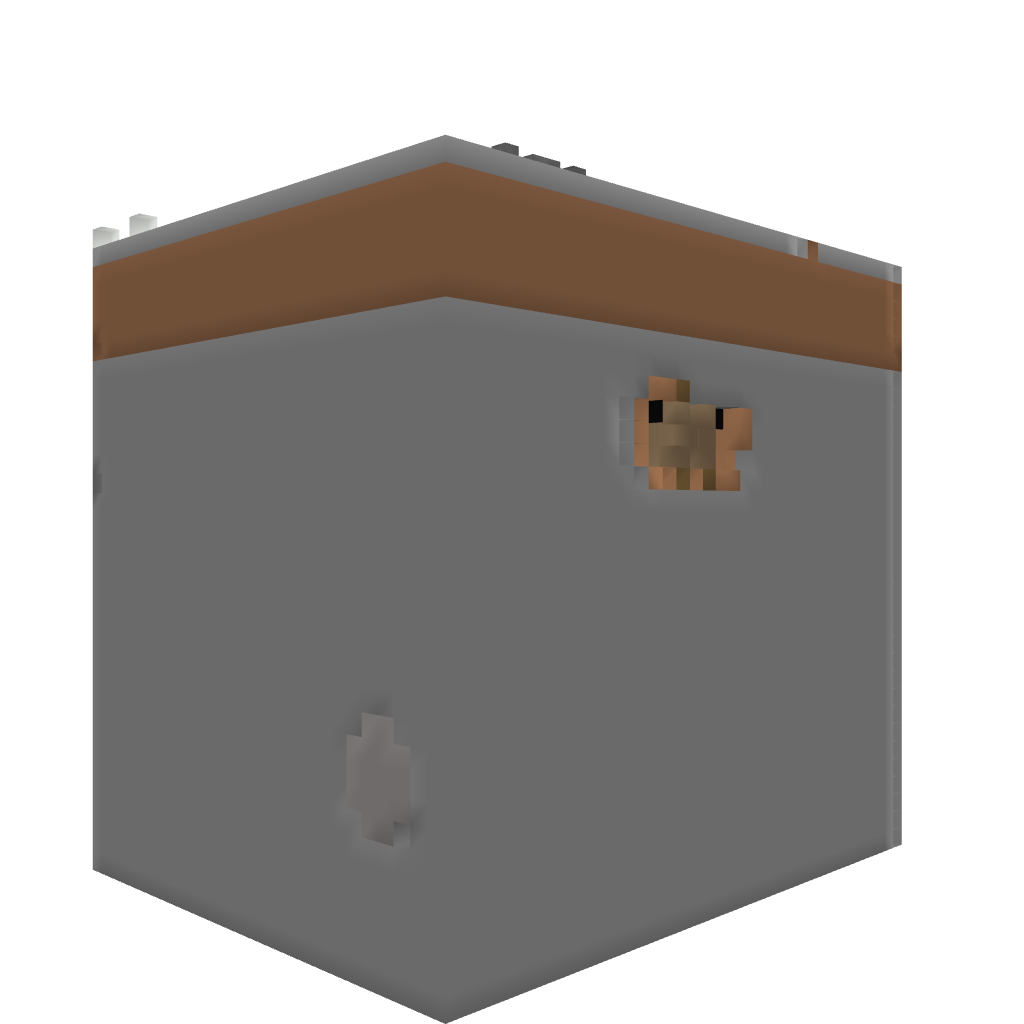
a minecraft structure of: Jungle base